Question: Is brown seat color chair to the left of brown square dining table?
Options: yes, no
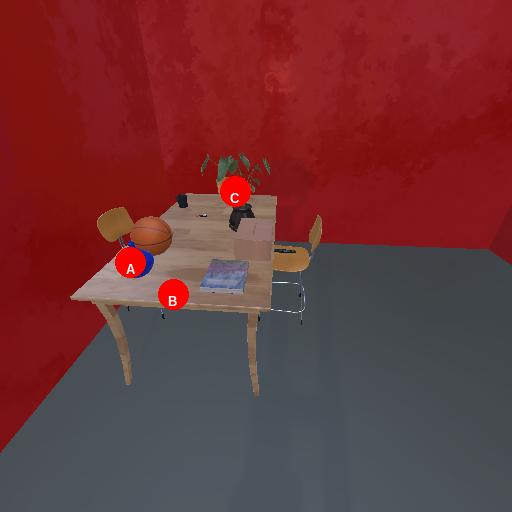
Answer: yes